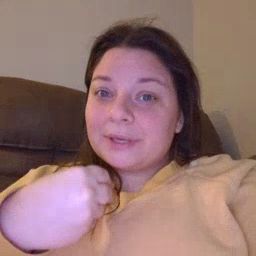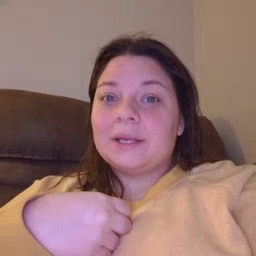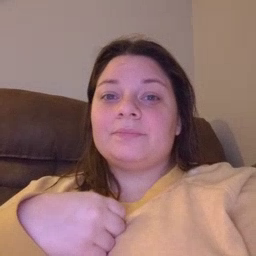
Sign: pretty